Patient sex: M
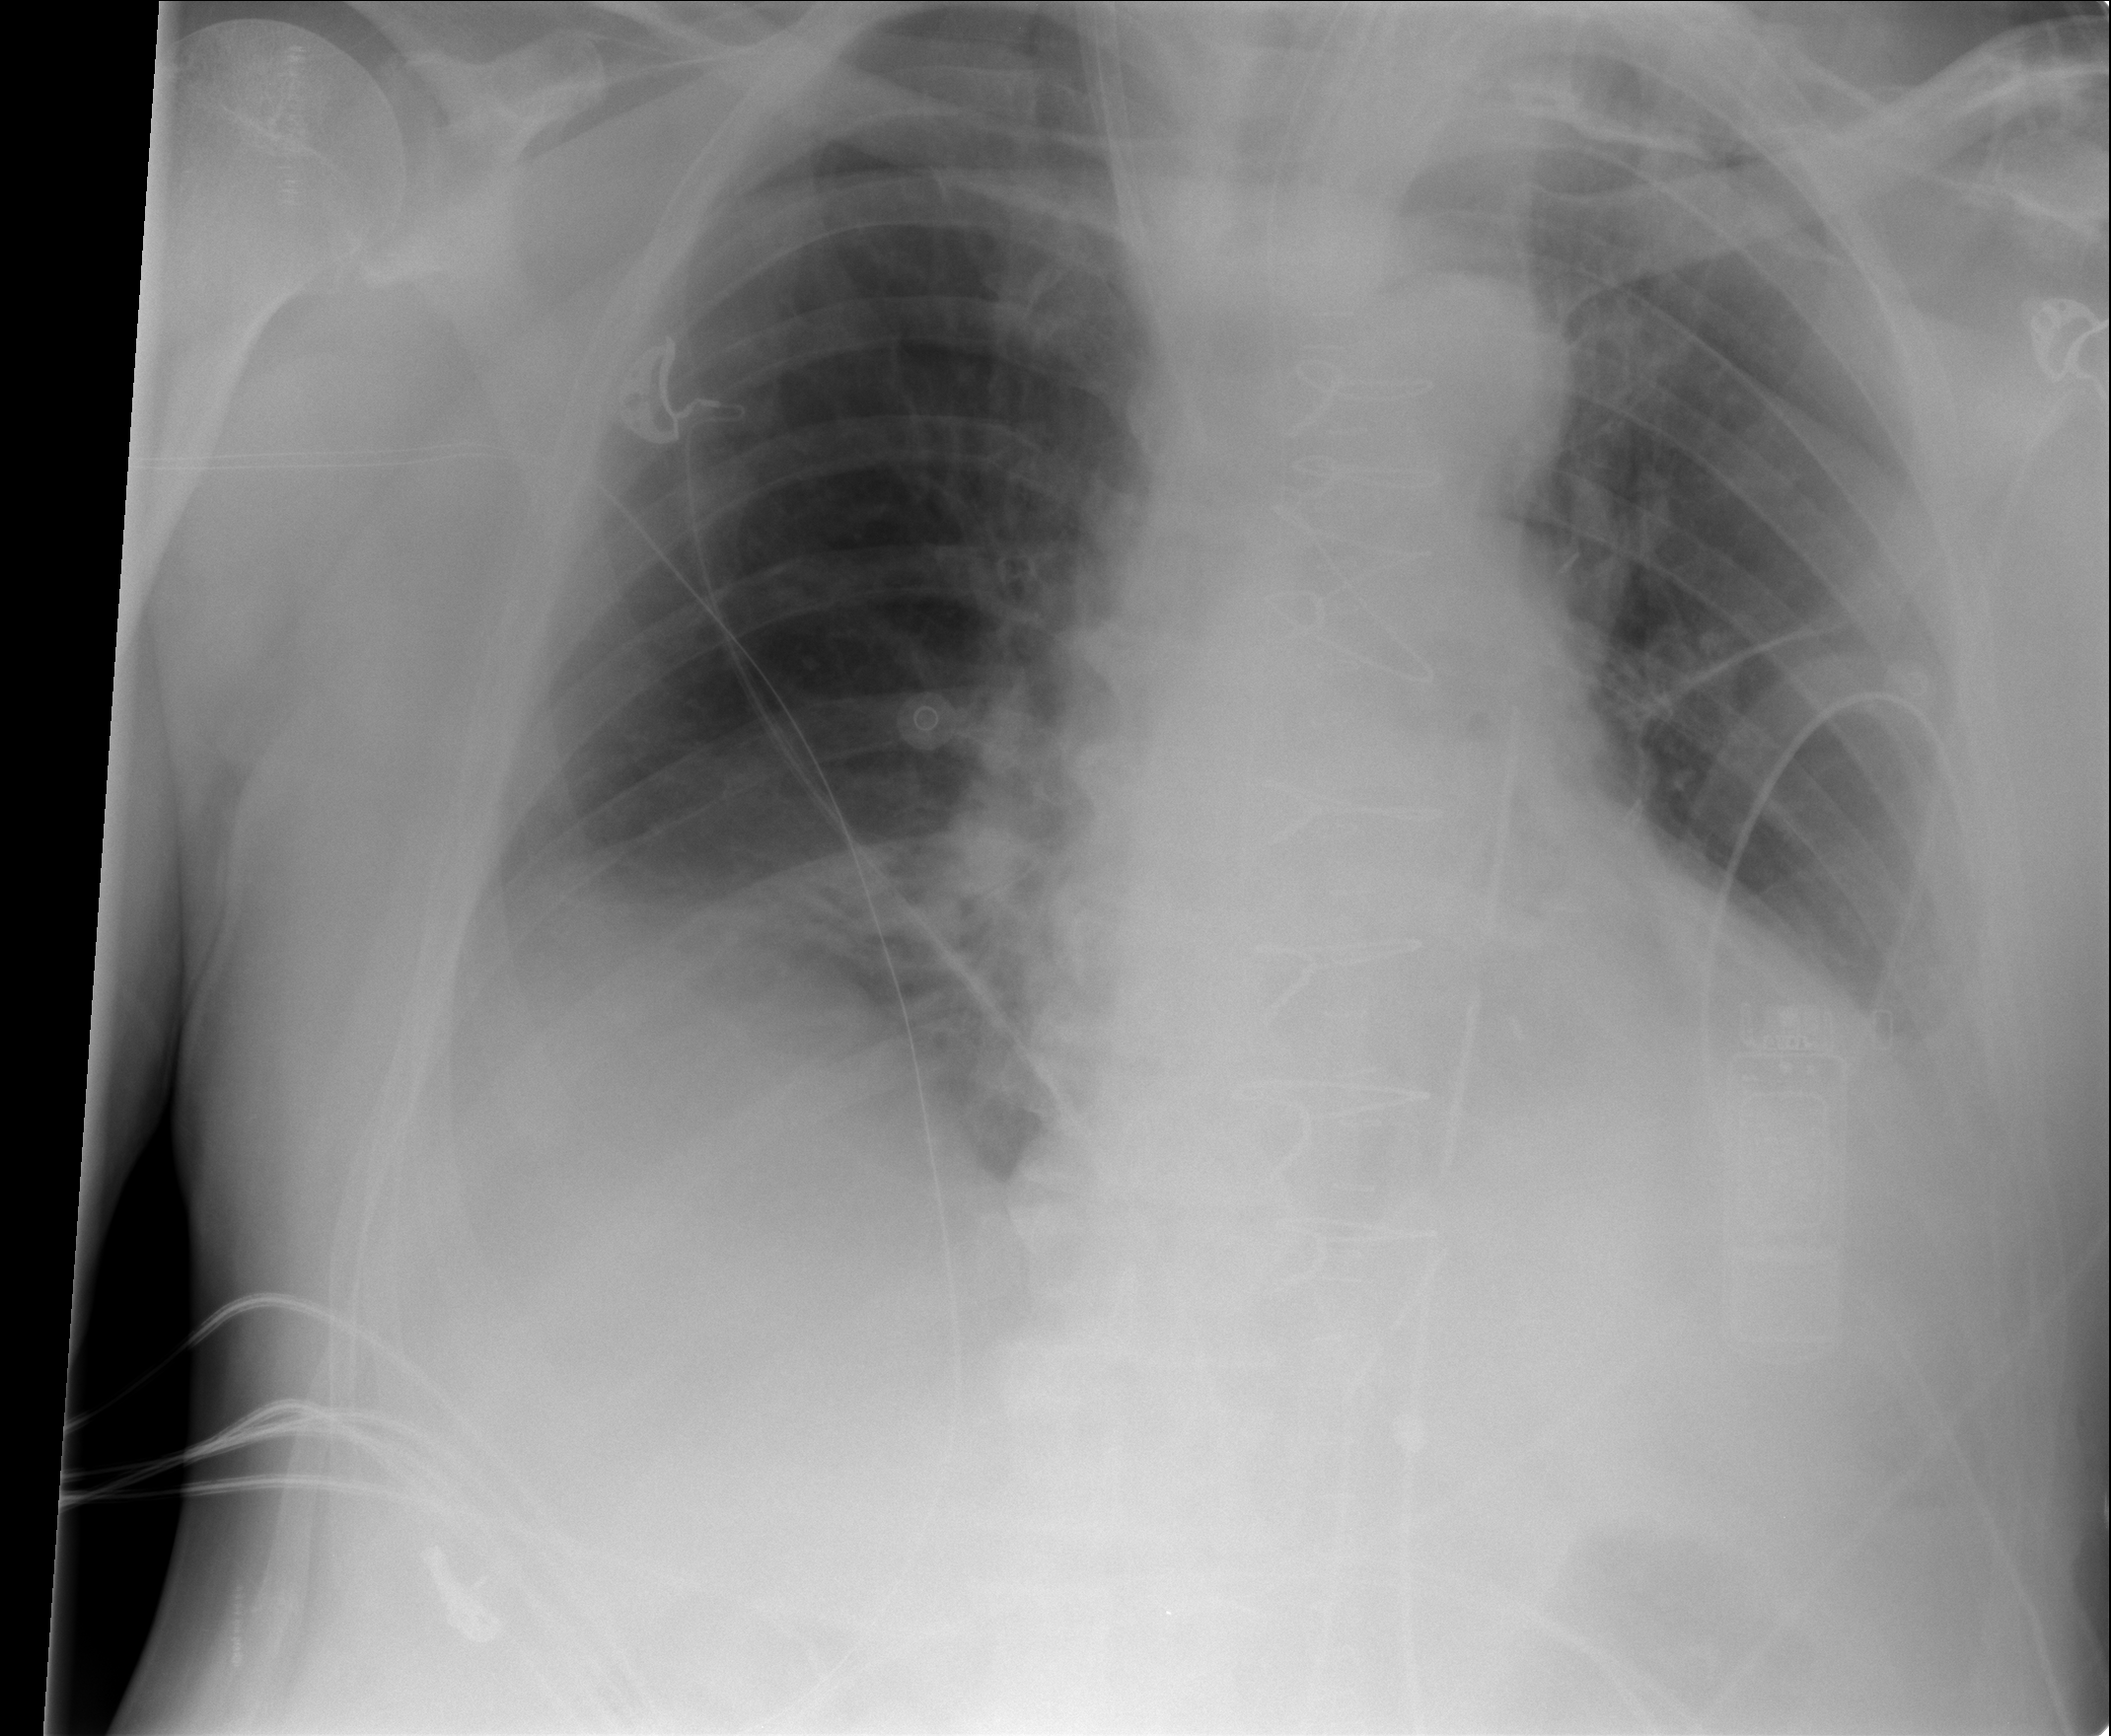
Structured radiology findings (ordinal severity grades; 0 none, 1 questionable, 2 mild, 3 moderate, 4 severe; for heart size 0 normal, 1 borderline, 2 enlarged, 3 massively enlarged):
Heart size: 0
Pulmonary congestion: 0
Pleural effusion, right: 1
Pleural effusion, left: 2
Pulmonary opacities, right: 0
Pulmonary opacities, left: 0
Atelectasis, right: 2
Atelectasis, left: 2